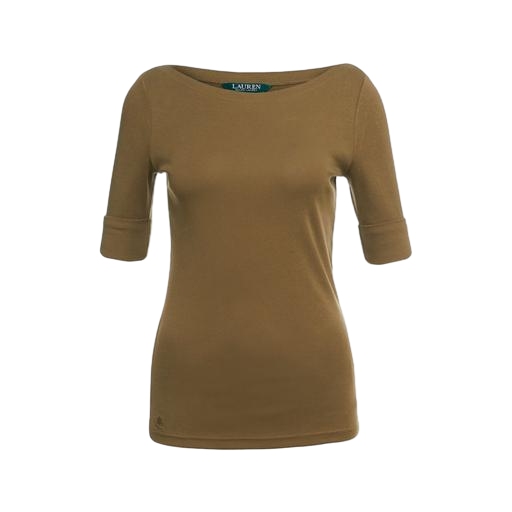
brown boat-neck jersey t-shirt, green jersey t-shirt brown, gold boatneck t-shirt, white background